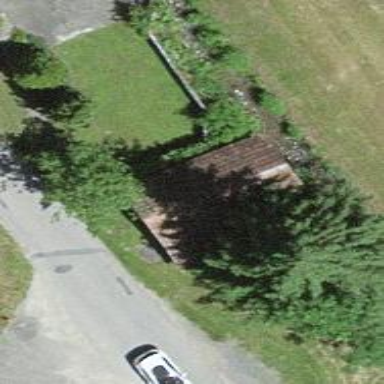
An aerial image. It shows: Rural barn.